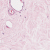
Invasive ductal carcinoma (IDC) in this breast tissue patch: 0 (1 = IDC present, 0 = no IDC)